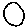
Label: circle